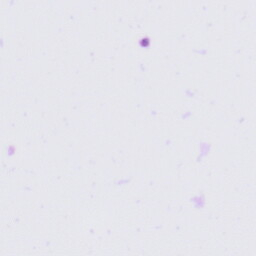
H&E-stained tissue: Tonsil